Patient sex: M
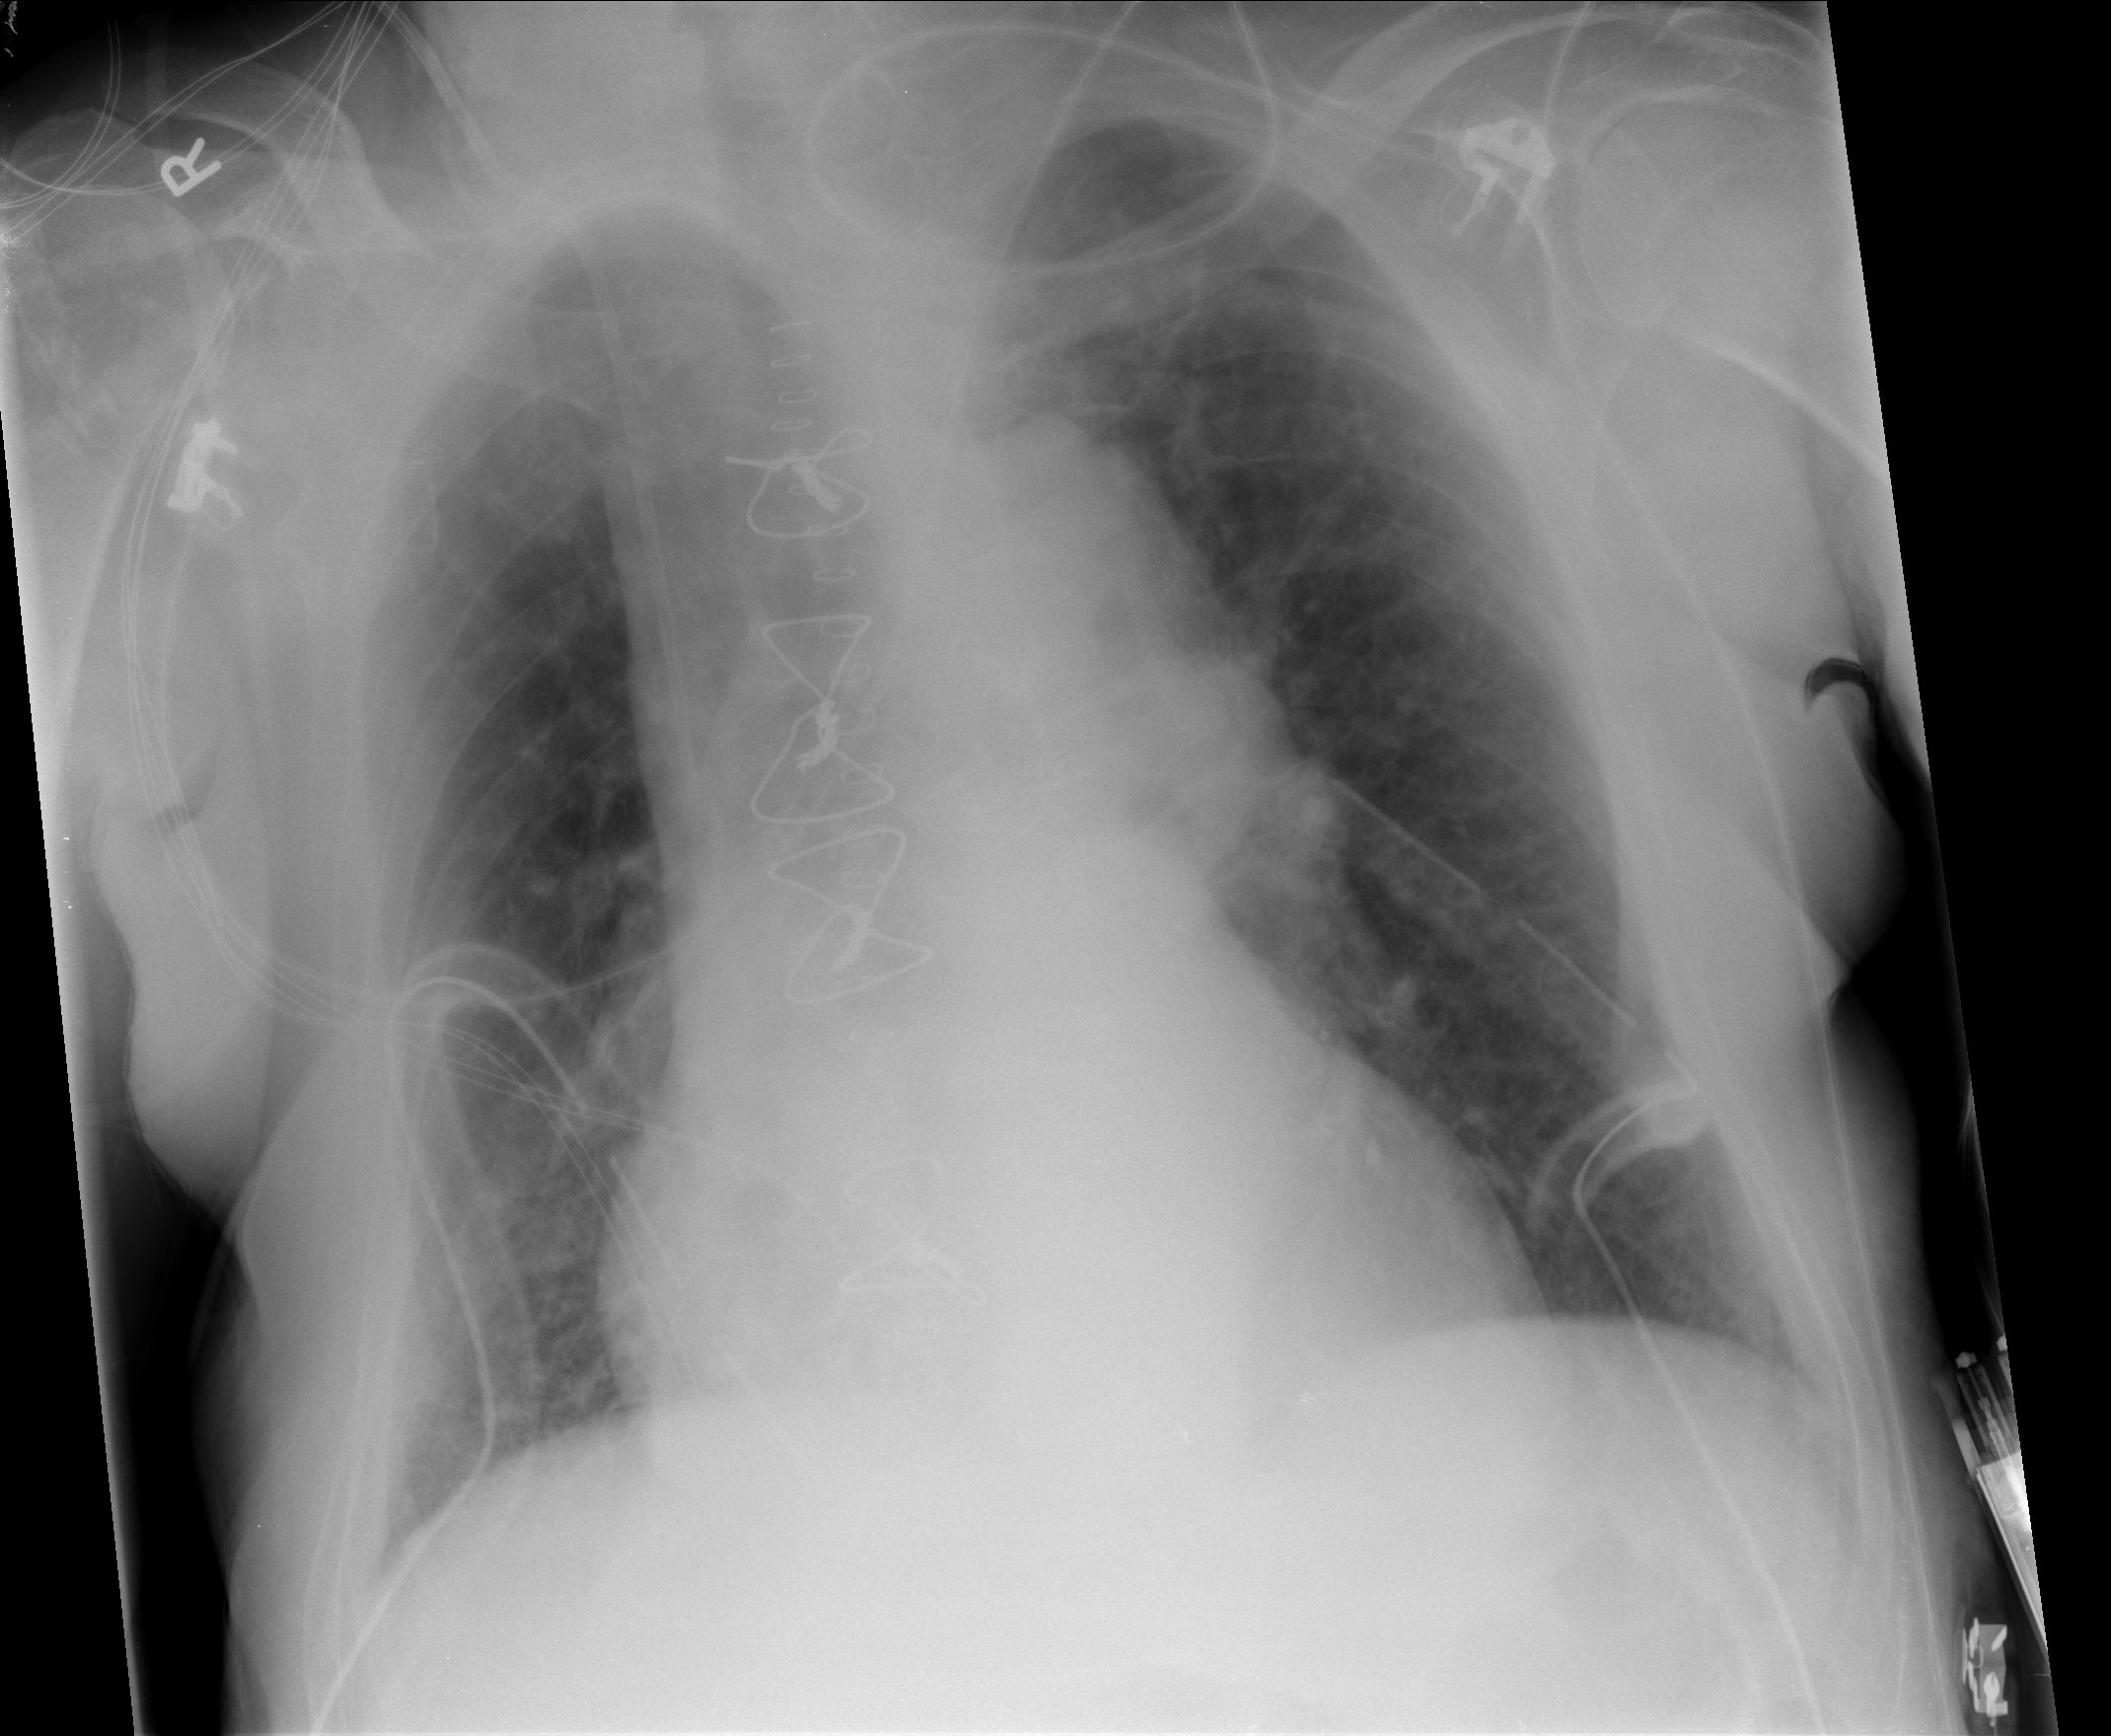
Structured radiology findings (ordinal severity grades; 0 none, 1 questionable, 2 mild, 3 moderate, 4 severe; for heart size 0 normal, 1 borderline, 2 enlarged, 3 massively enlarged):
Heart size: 0
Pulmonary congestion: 0
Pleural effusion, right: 0
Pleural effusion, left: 0
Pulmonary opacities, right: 0
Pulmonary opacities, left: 0
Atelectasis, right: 2
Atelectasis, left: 0